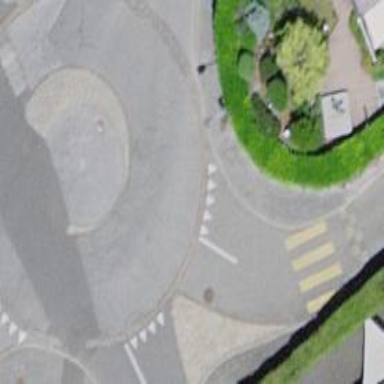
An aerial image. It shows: Sidewalk along the footway.